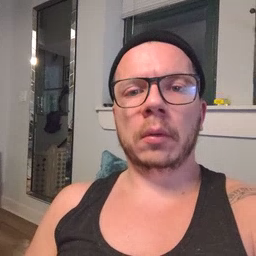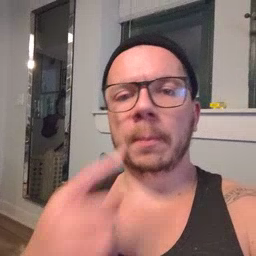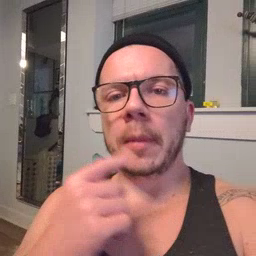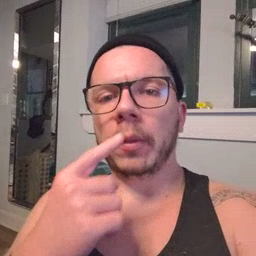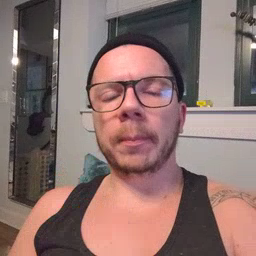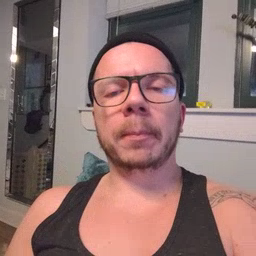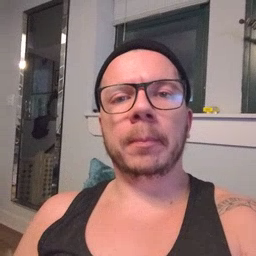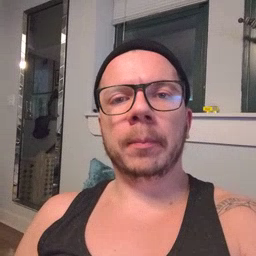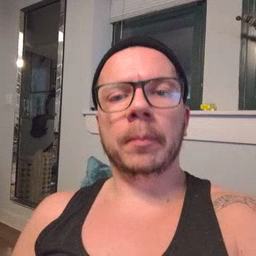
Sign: mouth